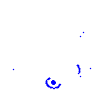
Particle: kaon